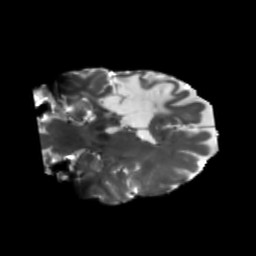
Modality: T2w
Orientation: coronal
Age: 46
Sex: female
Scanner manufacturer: siemens
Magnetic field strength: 3 T
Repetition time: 5.47 s
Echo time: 0.0854 s